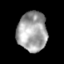
Tissue: skin
Cell type: Epithelial cells
Senescence score: 0.2867
Nuclear area (px): 1142
Mean DAPI intensity: 163.088